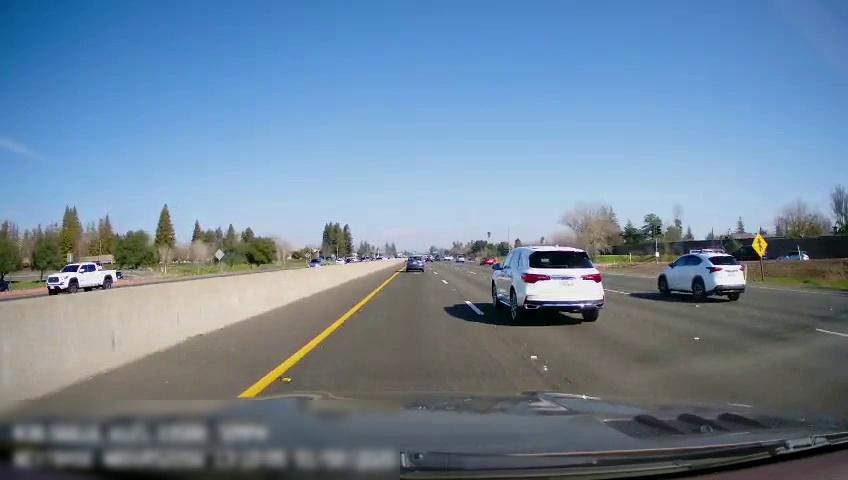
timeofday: Day
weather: Sunny
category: Drivable Space
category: Drivable Space
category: Vehicles | Truck
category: Vehicles | Car
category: Vehicles | Car
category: Vehicles | SUV
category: Vehicles | Car
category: Vehicles | Car
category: Vehicles | SUV
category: Vehicles | SUV
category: Lanes | Alternate Lane
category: Lanes | Current Lane
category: Lanes | Current Lane
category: Lanes | Alternate Lane
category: Lanes | Alternate Lane
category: Traffic | Signs